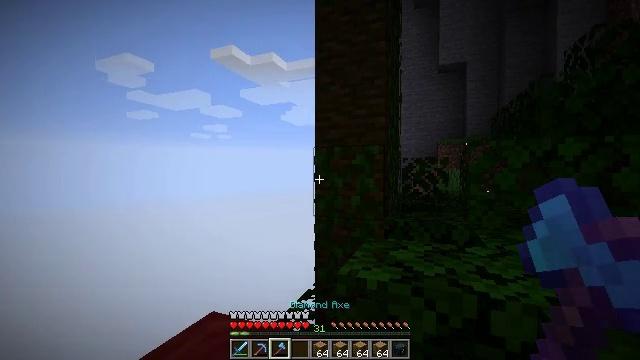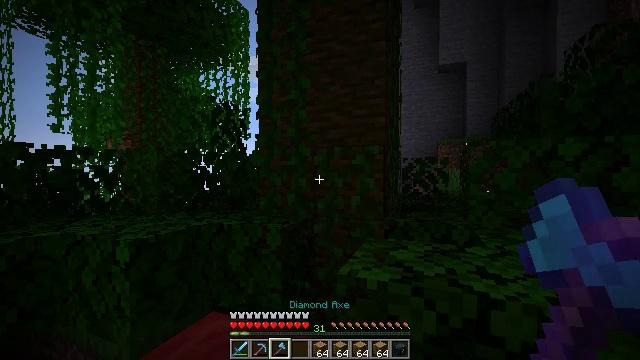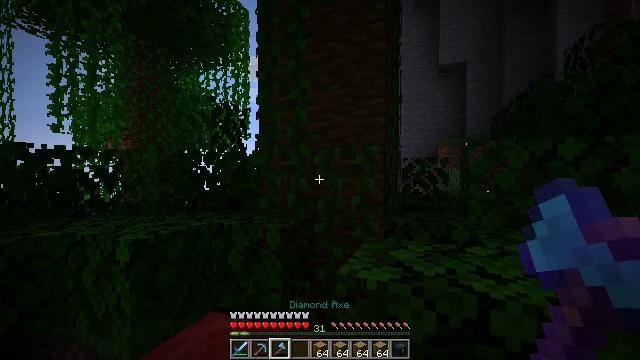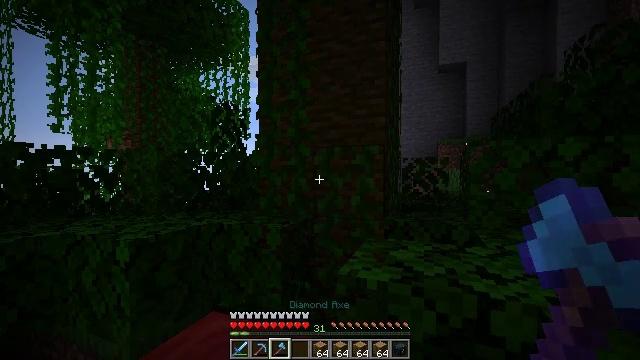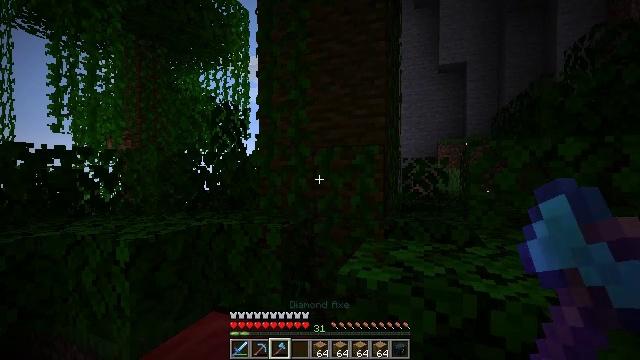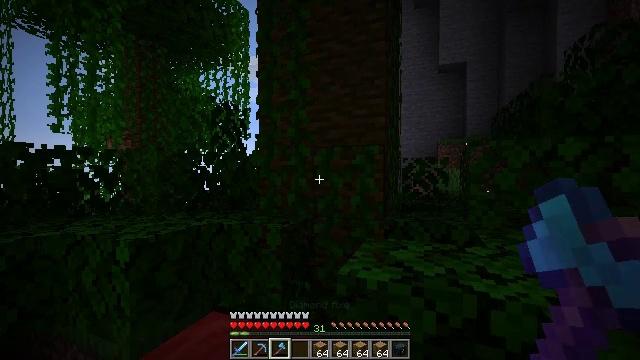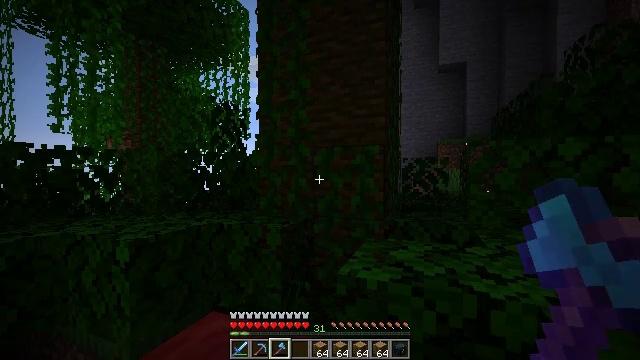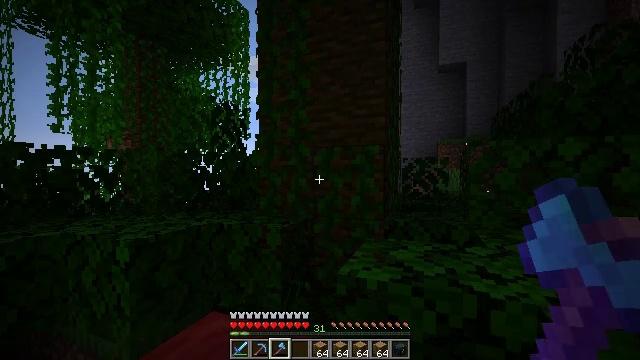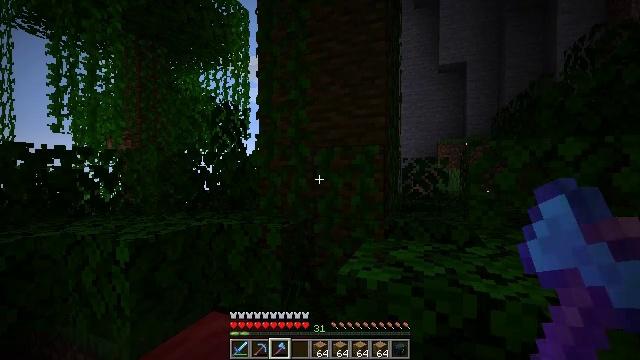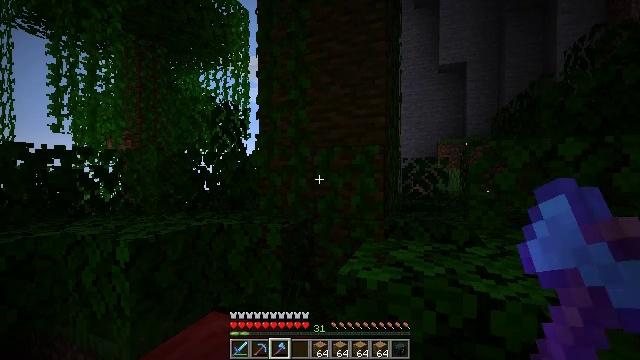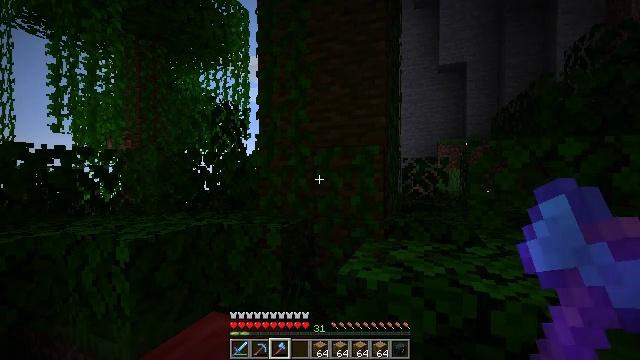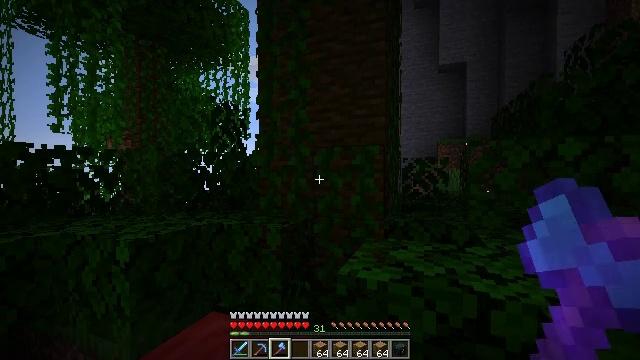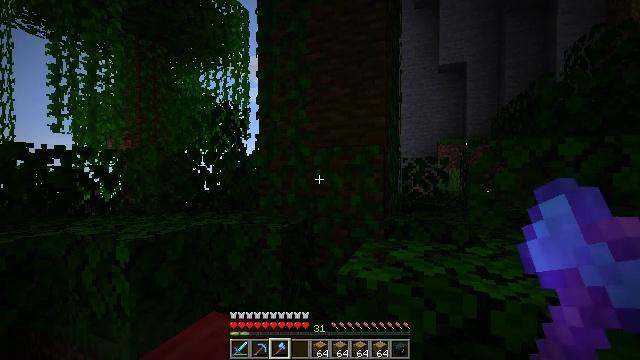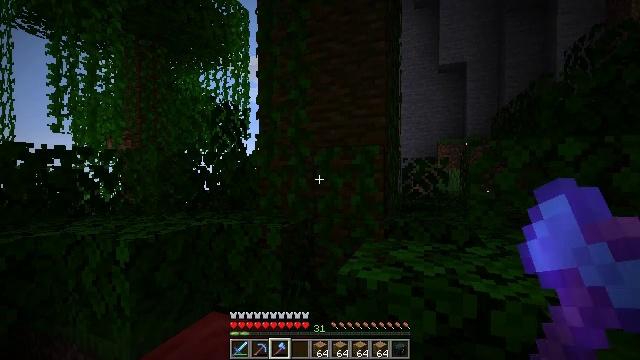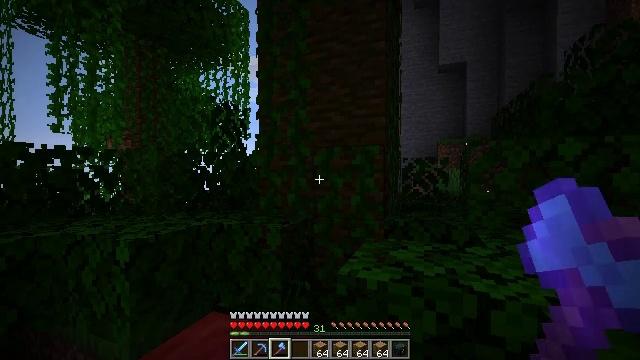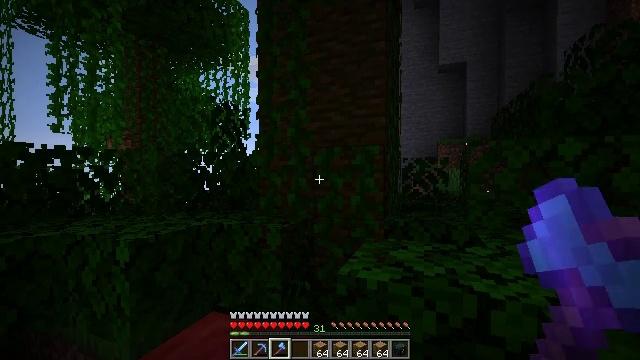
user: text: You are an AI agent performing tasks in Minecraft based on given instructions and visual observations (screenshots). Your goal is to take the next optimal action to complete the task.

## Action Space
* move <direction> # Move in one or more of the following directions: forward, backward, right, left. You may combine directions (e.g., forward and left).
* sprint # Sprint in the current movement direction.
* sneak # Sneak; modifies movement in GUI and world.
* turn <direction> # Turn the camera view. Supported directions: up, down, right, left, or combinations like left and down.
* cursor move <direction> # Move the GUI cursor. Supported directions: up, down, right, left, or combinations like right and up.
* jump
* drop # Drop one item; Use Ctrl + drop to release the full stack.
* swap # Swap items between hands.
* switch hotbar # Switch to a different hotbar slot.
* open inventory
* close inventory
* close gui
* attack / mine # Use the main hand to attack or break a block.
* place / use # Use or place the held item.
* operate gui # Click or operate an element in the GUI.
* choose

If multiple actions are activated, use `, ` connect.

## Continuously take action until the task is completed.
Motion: motion action
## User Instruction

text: Collect the red bed into your inventory.
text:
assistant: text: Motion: no_op
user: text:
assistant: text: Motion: no_op
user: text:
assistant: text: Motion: no_op
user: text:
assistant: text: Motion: no_op
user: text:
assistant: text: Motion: no_op
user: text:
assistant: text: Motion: no_op
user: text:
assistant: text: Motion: no_op
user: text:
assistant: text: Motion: no_op
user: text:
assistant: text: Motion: no_op
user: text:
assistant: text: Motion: no_op
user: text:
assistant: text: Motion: no_op
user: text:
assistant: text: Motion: no_op
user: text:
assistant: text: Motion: no_op
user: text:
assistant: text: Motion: no_op
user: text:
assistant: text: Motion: no_op
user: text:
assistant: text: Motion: no_op
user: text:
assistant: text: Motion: no_op
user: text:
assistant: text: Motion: no_op
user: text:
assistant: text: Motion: no_op
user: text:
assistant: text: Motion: no_op
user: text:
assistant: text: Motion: no_op
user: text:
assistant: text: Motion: no_op
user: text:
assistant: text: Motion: no_op
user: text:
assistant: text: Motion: no_op
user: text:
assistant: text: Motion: no_op
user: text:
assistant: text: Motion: no_op
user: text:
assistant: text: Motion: no_op
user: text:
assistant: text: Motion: no_op
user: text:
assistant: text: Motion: no_op
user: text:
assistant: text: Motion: no_op